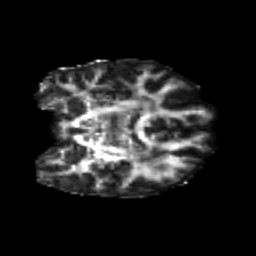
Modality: FA
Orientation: coronal
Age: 25
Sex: female
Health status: healthy
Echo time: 0.074 s